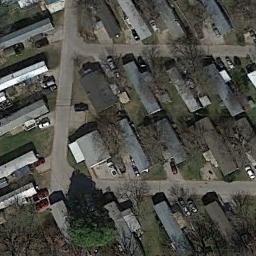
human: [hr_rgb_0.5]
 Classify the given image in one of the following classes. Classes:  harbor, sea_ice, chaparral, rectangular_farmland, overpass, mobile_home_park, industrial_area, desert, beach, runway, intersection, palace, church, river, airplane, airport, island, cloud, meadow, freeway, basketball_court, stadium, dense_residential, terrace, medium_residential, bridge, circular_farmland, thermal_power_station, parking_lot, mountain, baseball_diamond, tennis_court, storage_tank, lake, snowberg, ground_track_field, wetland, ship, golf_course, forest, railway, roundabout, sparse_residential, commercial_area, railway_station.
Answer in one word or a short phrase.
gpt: mobile_home_park